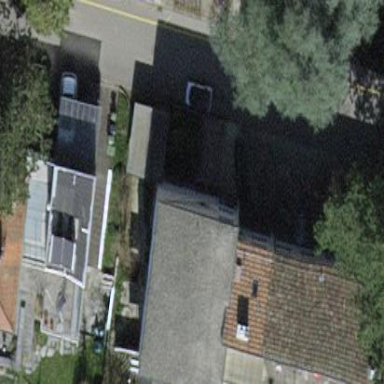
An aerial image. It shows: Building with flat roof.